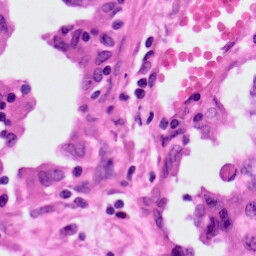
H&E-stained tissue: Lung